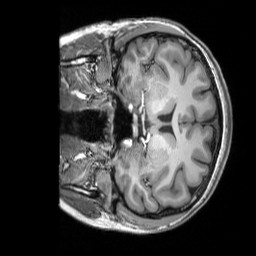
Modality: T1w
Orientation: coronal
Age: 32
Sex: female
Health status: healthy
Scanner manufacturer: siemens
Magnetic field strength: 3 T
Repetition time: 2.53 s
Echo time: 0.00332 s